Field crop: maize
Growth stage: 2
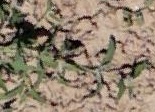
Species: atriplex